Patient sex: M
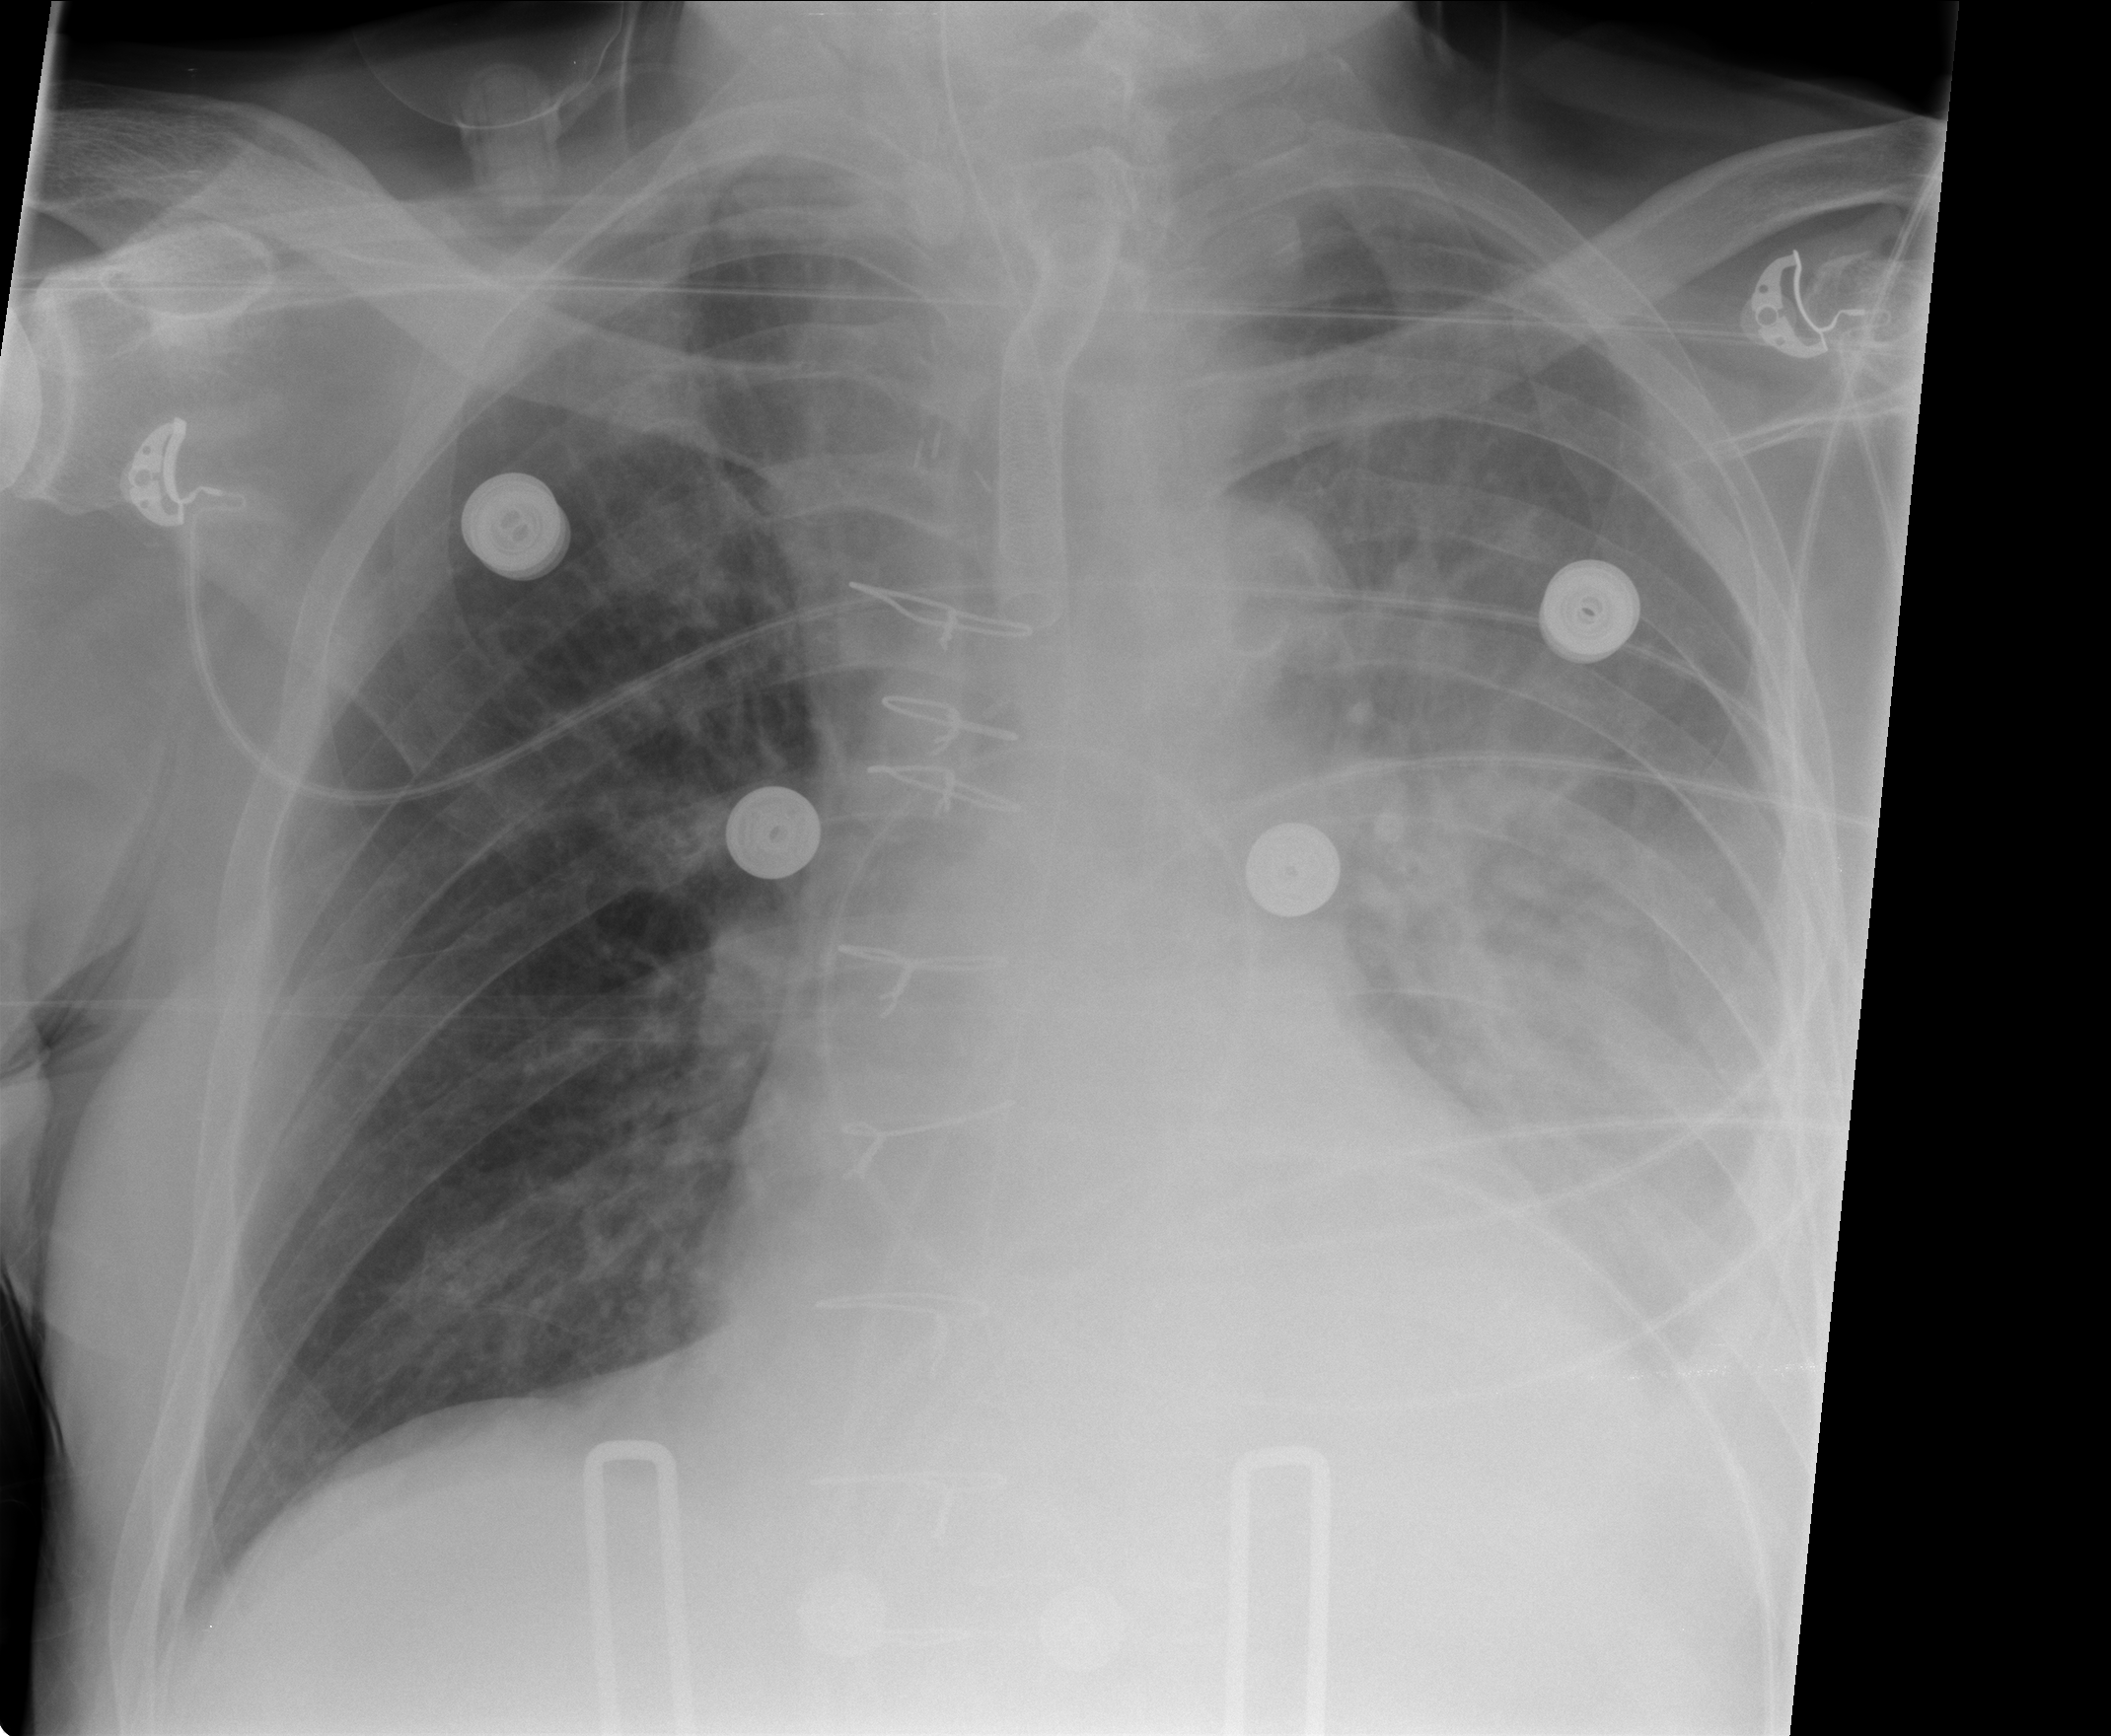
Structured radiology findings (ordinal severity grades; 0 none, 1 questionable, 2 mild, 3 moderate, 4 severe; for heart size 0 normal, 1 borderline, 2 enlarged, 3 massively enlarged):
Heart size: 0
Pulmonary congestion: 0
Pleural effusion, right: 0
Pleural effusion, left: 2
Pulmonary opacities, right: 0
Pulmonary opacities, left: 2
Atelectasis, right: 0
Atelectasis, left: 2